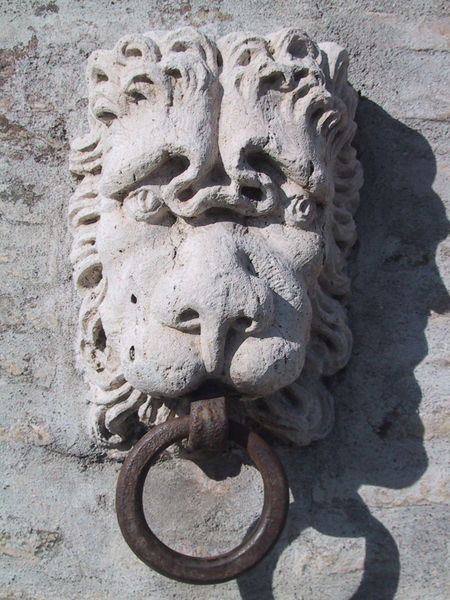
Titel: Villa Medici in Rom
Künstler: Annibale Lippi
Standort: Rom, Villa Medici (EU - I - Latium)
Schlagwörter: kopf, schatten, weiß, licht, marmor, nase, stirn, tier, wand, architektur, augen, stein, sonne, locken, mähne, relief, italien, mauer, ziegel, falte, verzierung, metall, ring, eisen, löwenkopf, sandstein, maul, fabelwesen, löwe, stahl, gekalkt, bildhauer, eisenring, rost, türklopfer, öse, verwittert